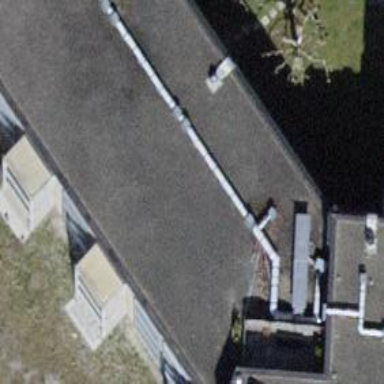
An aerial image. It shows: Building that serves as nursing home.